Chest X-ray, AP view. Patient: 60 years old, sex M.
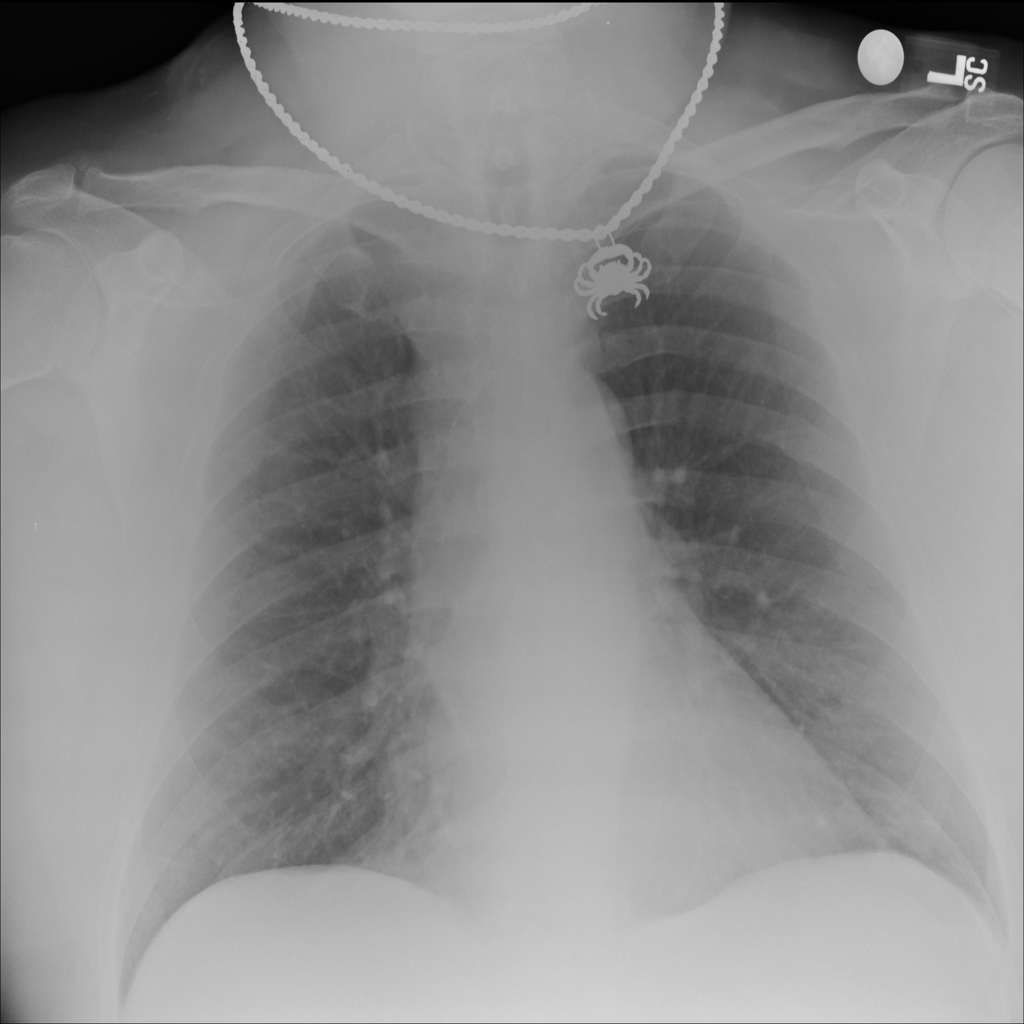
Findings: No Finding